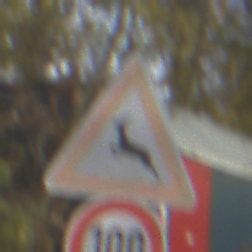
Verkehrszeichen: WildwechselRechts
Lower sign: Geschwindigkeit100
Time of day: MorningAfternoon
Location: Outdoor (Urban)
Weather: PartlyCloudy
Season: NotSpecified
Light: Natural